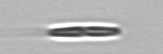
Label: pennate